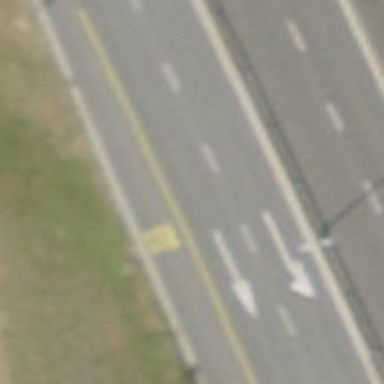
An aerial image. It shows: Primary highway with asphalt surface and designated lane for cyclists.